Question: My setup is:
- -
I'm AFP-ed, SSH-ed and VNC-ed to my RPi, and I can run all the command-line scripts I wrote, and also I can open any installed GUI applications, however, when I want to run a tkinter-based GUI app, to control some hardwares connected to the GPIO, I'm having this error message:

'''
Client is not authorized to connect to ServerTraceback (most recent call last):
...
_tkinter.TclError: couldn't connect to display ":1"
'''
My guess is, that this is related to the fact, that there is no physical display attached to the RPi, although I don't know how to solve this situation.
Thanks in advance!
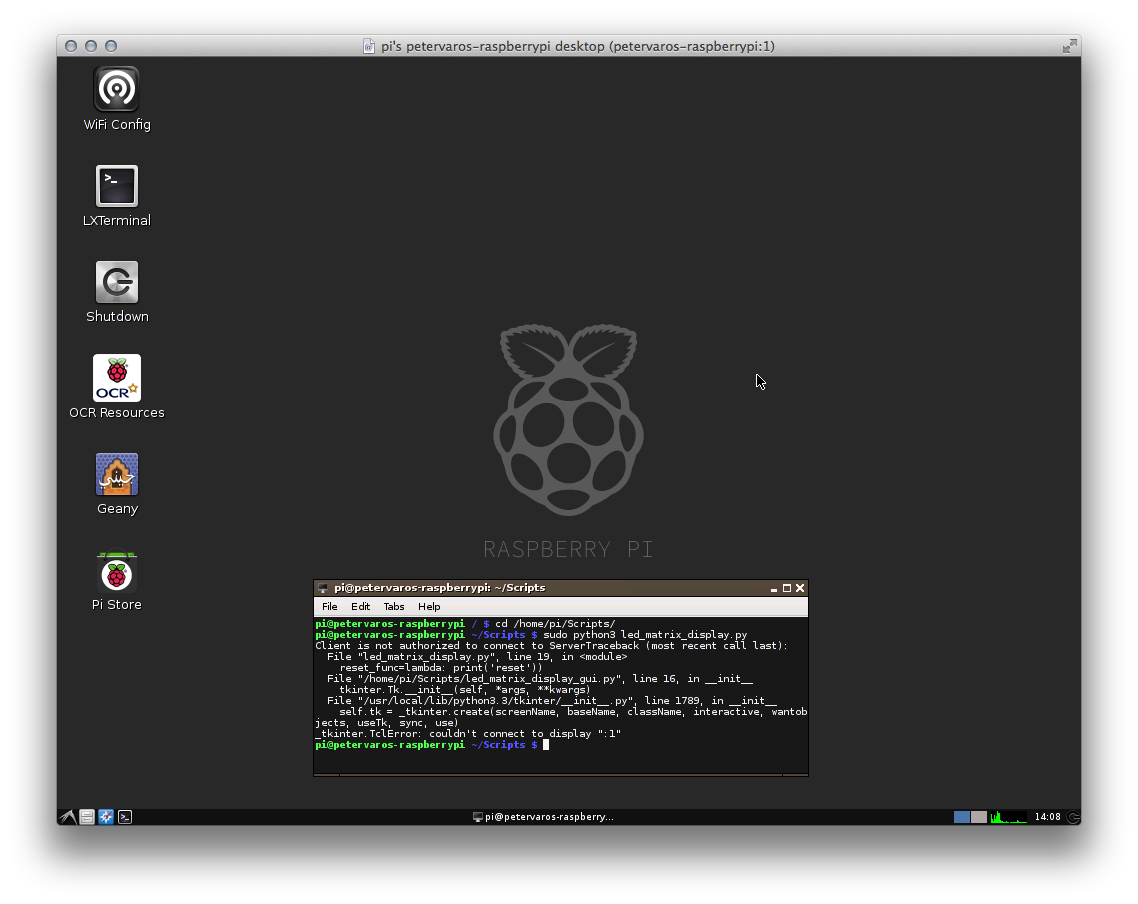
Answer: I asked <URL> had a beautiful solution for this:
Write these few lines to 'etc/sudoers'*:
'''
Defaults env_reset
Defaults secure_path="/usr/local/sbin:/usr/local/bin:/usr/sbin:/usr/bin:/sbin:/bin"
Defaults env_keep += "DISPLAY"
Defaults env_keep += "XAUTHORITY"
'''
And these few lines to '~/.bashrc':
'''
if [ -z "$XAUTHORITY" ]; then
if [ -e $HOME/.Xauthority ]; then
export XAUTHORITY=$HOME/.Xauthority;
fi;
fi
'''
---
**On a Raspbian this will be 'etc/sudoers.d/README' for example*